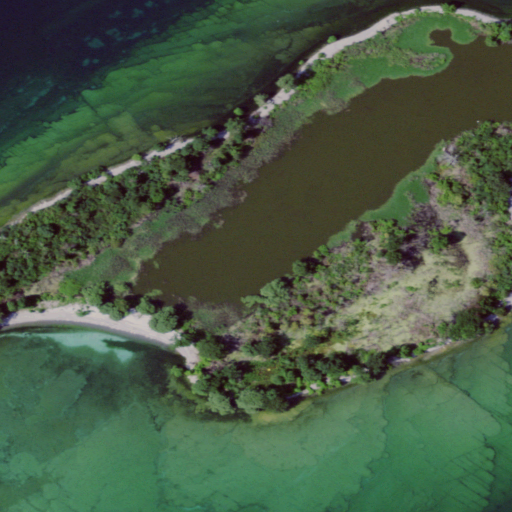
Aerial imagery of island in New York named Calf Island containing open water, herbaceous wetlands, woody wetlands, barren land, and grassland